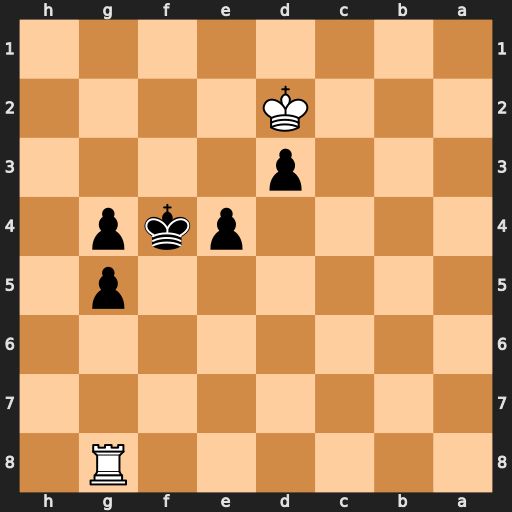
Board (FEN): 6R1/8/8/6p1/4pkp1/3p4/3K4/8
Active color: b
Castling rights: -
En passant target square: -
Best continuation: g3 Rf8+ Kg4 Rf1 g2